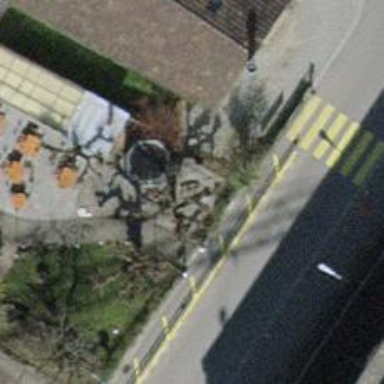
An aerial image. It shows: Playground with sandpit.